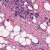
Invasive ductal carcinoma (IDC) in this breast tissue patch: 1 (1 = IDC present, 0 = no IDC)